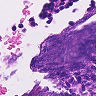
Metastatic tissue present: no